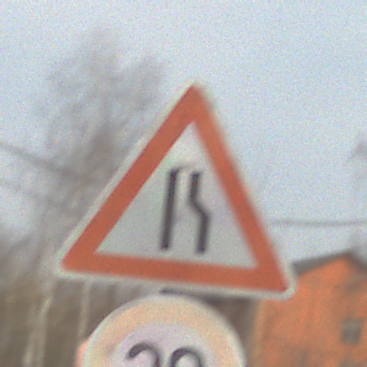
Verkehrszeichen: EinseitigVerengteFahrbahnRechts
Zusatzzeichen unten: Geschwindigkeit20
Umgebung: Outdoor, Nature
Tageszeit: MorningAfternoon
Wetter: PartlyCloudy
Licht: Natural
Jahreszeit: Winter
Kontrast: MediumContrast